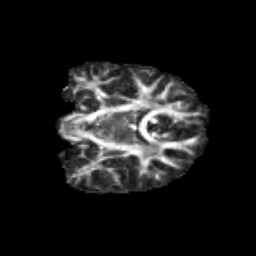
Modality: FA
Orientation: coronal
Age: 12
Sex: male
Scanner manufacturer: siemens
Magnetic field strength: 3 T
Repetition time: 3.8 s
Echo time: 0.07 s